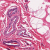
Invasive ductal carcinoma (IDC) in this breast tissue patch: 0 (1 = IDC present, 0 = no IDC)